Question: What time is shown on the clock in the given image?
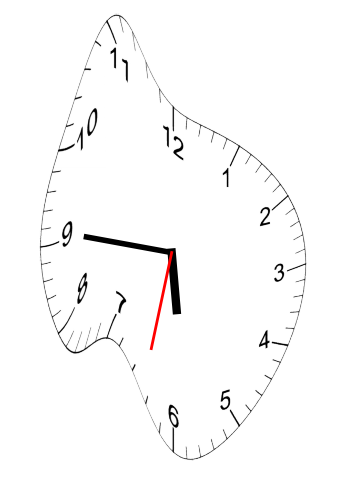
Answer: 05:45:32